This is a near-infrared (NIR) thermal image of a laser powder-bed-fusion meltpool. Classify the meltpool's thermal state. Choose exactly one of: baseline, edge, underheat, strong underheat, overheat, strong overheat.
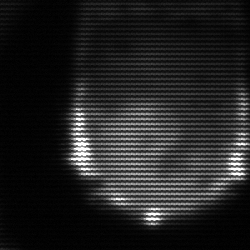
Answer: edge